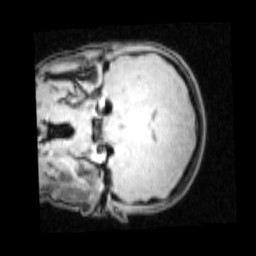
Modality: PDw
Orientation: coronal
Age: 16
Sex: male
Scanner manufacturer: siemens
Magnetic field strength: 3 T
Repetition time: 0.25 s
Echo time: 0.00103 s